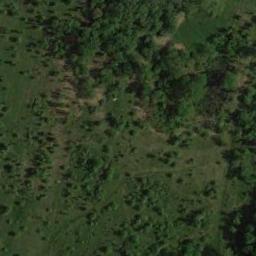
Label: meadow